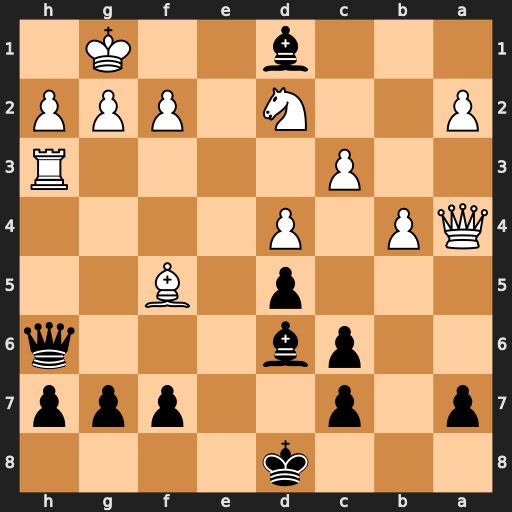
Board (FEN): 3k4/p1p2ppp/2pb3q/3p1B2/QP1P4/2P4R/P2N1PPP/3b2K1
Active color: b
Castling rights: -
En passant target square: -
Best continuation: Qxd2 Qa6 Be2 Qxe2 Qxe2